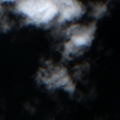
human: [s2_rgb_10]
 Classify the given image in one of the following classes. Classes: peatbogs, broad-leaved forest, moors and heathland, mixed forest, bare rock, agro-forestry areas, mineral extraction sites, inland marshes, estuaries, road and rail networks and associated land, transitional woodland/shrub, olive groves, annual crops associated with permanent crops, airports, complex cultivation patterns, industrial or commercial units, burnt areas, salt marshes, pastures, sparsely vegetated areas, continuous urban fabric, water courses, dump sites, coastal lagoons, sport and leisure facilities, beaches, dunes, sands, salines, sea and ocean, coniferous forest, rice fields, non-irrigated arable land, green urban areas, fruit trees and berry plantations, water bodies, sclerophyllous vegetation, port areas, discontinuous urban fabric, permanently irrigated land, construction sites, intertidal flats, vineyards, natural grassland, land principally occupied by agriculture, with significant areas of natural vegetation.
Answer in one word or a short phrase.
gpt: sea and ocean